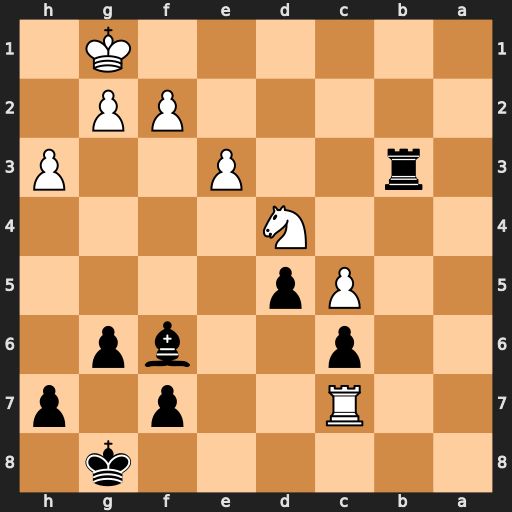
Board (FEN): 6k1/2R2p1p/2p2bp1/2Pp4/3N4/1r2P2P/5PP1/6K1
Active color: b
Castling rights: -
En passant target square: -
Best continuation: Rb1+ Kh2 Be5+ g3 Bxc7